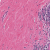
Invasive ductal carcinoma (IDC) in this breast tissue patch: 0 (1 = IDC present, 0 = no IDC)